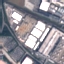
Land use / land cover class: Industrial